Question: If I press and the mouse is over a method call, a menu is opened:
> Open DeclarationOpen ImplementationOpen Return Type
If I hit + on the method call, the first option will be considered (Open Declaration).
I want to change the order of these options to:
> Open ImplementationOpen DeclarationOpen Return Type
Is it possible to achieve the second order? ( or to let them in the same order but change "the default" for + to be )
I know that I can uncheck the "Open Declaration" from , but I'd like to have all options there with as default.
## Details
- - - Picture (default):
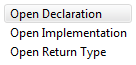
Answer: I don't think you can re-order the priorities, but as a workaround you can change the modifier keys for so that you can invoke it directly without the other options getting in the way. In the Preferences dialog, search for "hyper" in the search box (without the quotes), select and then select the entry. At the bottom of the list, you can change the modifiers (for example, I set it to Ctrl + Alt).